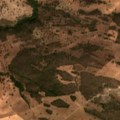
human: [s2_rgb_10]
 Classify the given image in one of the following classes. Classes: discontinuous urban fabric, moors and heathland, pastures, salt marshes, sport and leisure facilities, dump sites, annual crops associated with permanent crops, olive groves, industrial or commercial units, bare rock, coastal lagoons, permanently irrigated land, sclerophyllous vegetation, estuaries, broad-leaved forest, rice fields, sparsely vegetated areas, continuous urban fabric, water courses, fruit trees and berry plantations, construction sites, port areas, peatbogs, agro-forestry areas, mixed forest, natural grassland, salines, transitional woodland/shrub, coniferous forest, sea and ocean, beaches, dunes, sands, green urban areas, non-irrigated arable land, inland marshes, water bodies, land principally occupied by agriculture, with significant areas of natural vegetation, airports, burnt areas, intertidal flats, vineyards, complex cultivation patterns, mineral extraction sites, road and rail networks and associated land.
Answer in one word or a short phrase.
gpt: non-irrigated arable land, complex cultivation patterns, land principally occupied by agriculture, with significant areas of natural vegetation, agro-forestry areas, sclerophyllous vegetation